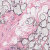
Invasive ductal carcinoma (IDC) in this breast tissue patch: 0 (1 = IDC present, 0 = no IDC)